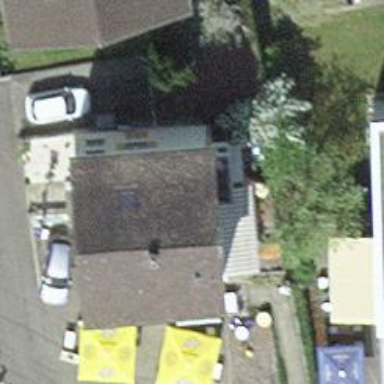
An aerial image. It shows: Café.